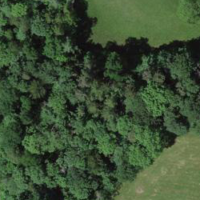
EUNIS habitat code: 53
Species observed at this site:
Equisetum telmateia